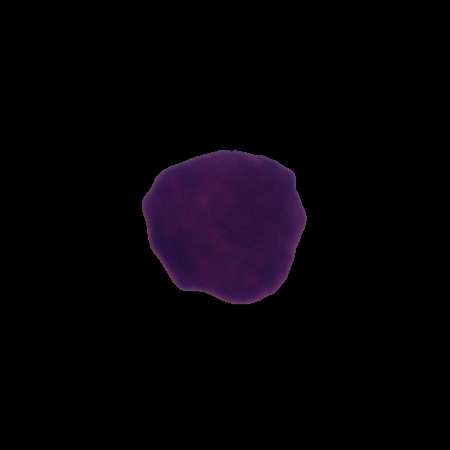
Label: healthy